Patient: sex F, age 74
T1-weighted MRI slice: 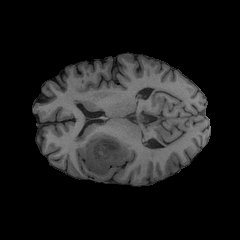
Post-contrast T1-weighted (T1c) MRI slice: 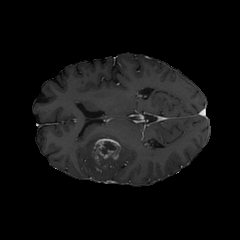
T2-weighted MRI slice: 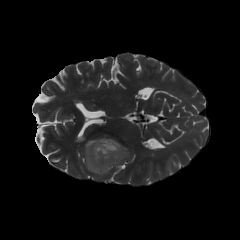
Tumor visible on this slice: yes
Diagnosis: Glioblastoma, IDH-wildtype
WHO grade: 4